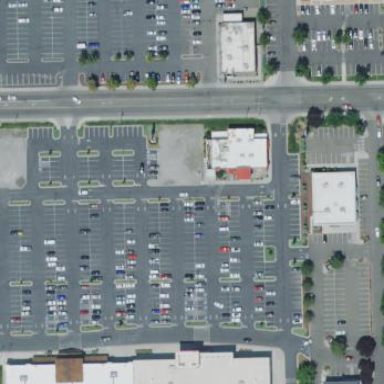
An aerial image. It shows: Parking area.